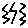
Label: zigzag